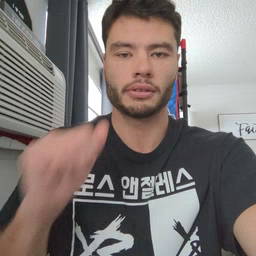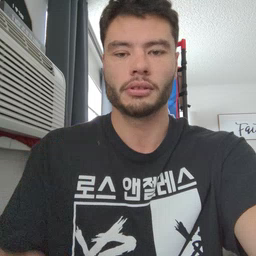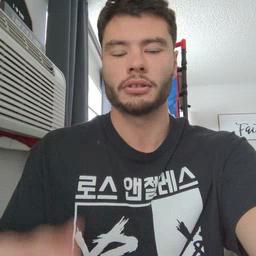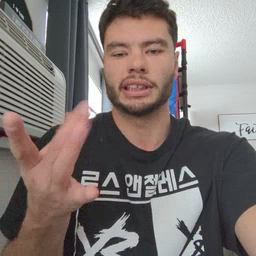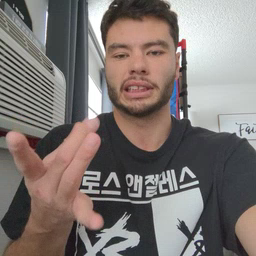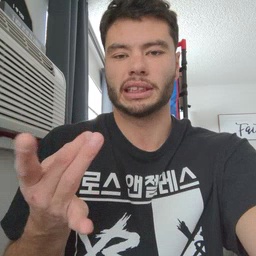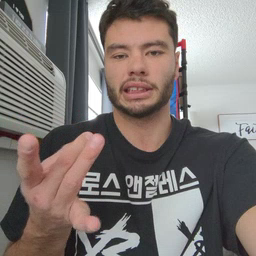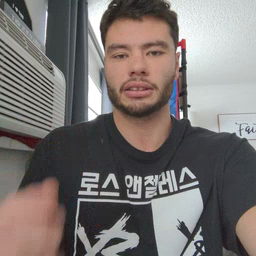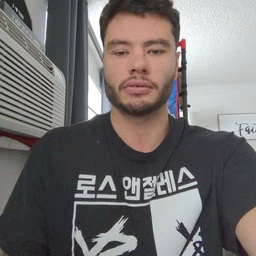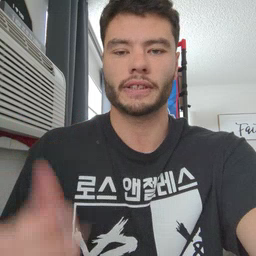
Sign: sticky